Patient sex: F
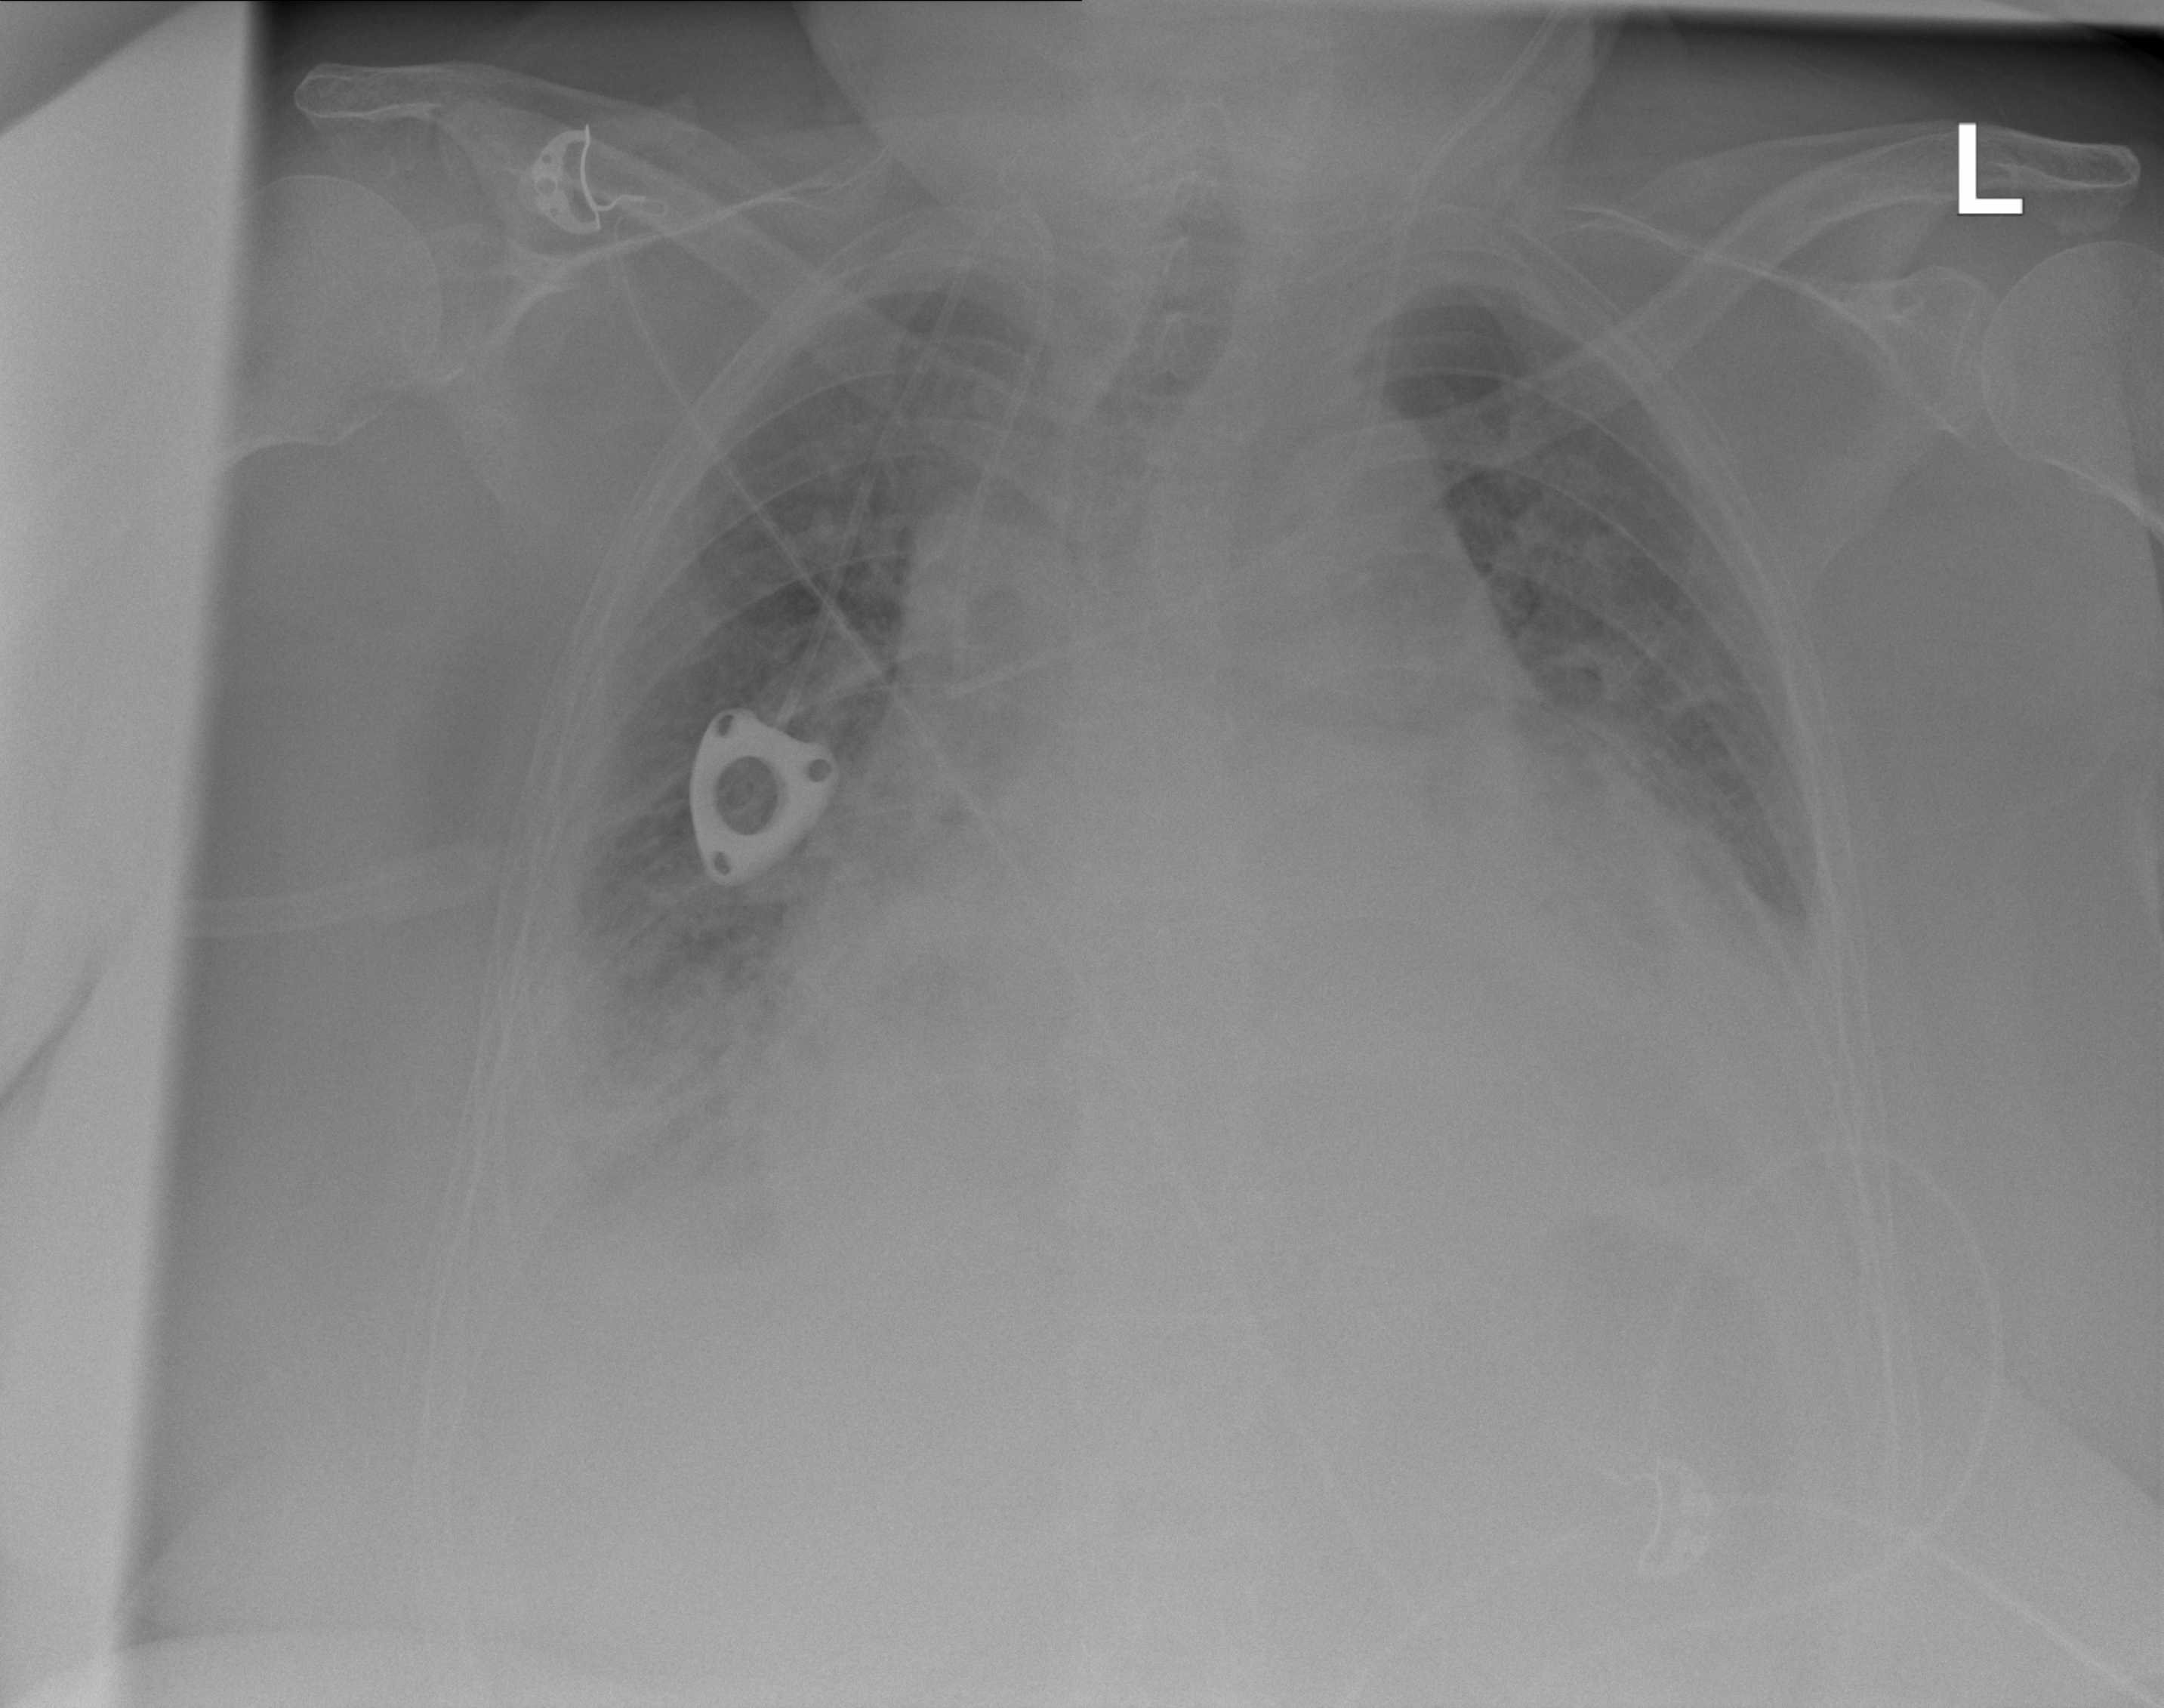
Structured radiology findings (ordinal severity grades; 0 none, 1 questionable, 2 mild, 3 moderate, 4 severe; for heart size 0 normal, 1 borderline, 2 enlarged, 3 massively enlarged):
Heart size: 3
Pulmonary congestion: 2
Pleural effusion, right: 2
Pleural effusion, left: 2
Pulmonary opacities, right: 0
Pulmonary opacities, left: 0
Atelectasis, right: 2
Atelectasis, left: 2